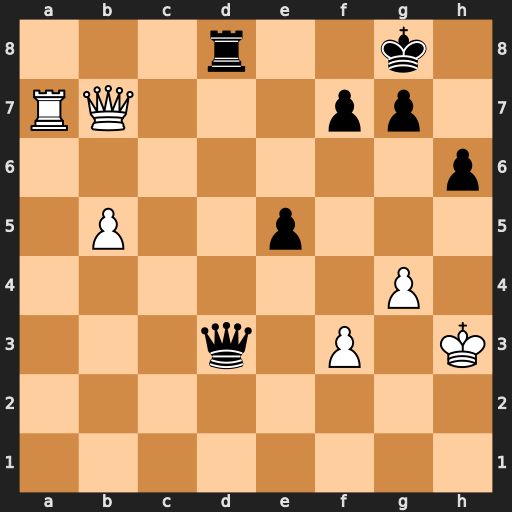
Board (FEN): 3r2k1/RQ3pp1/7p/1P2p3/6P1/3q1P1K/8/8
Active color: w
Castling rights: -
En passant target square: -
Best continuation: Qxf7+ Kh8 Qxg7#